Aerial crown-view tile of a tropical tree (Barro Colorado Island, Panama), acquired 20241112:
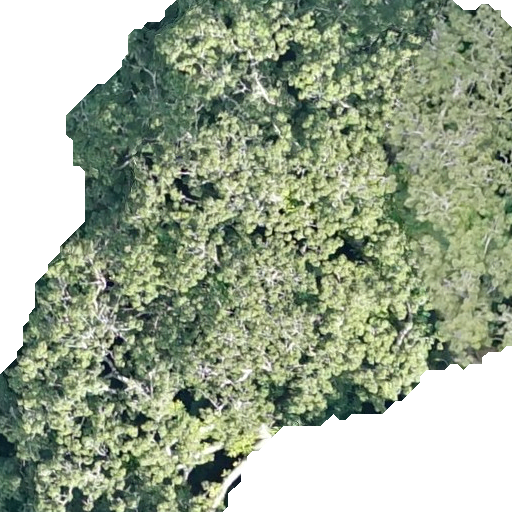
Species: Ceiba pentandra
GBIF accepted scientific name: Ceiba pentandra
Crown area: 343.02 m²